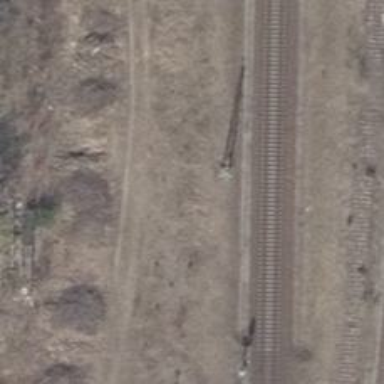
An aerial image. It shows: Abandoned railway.